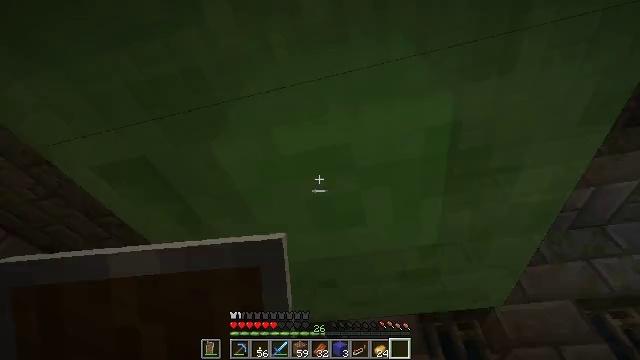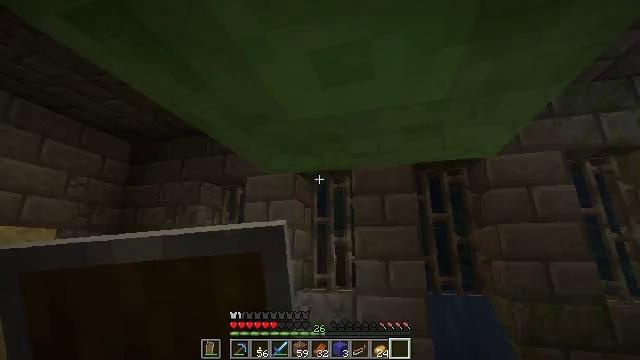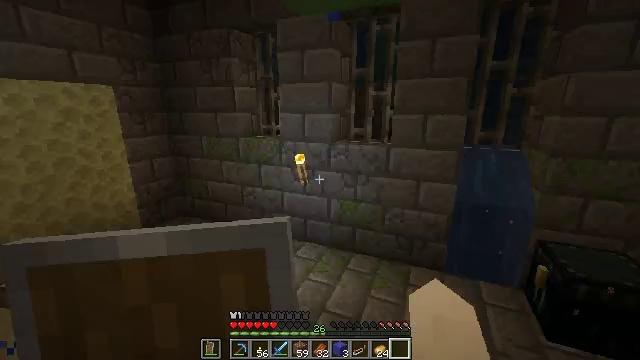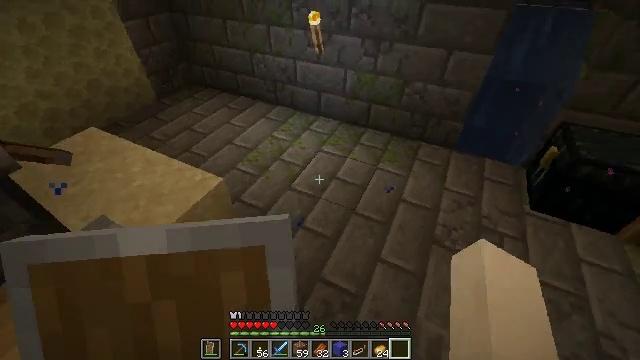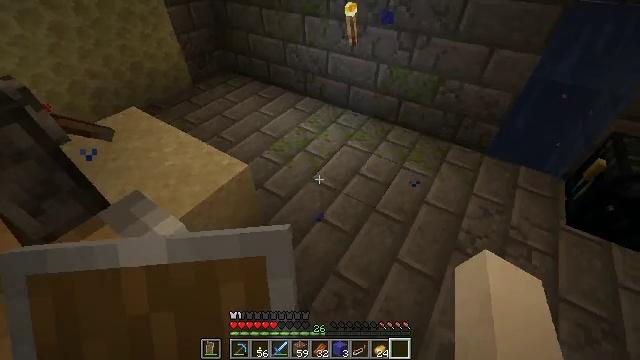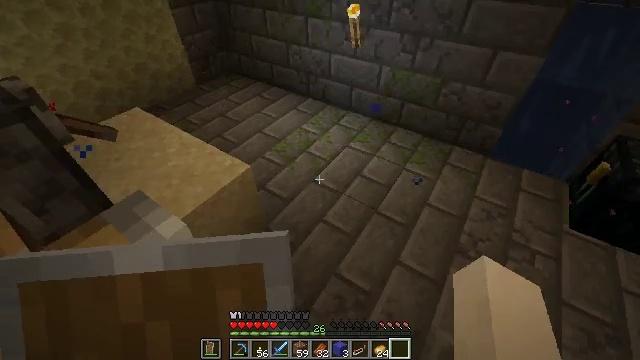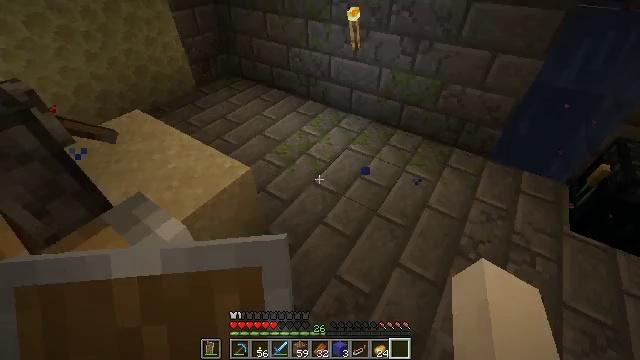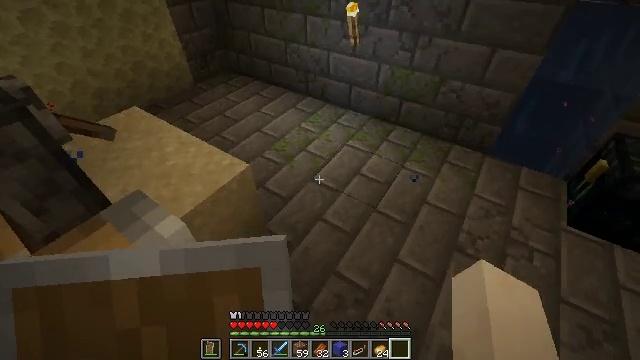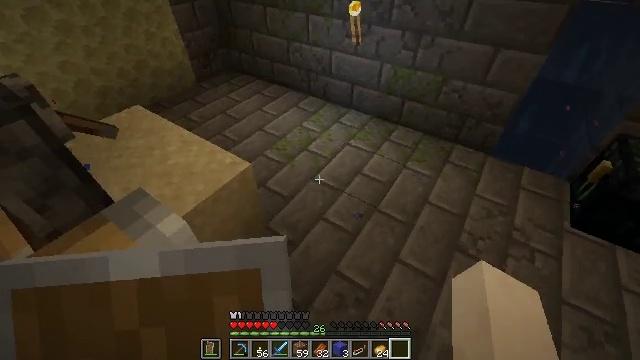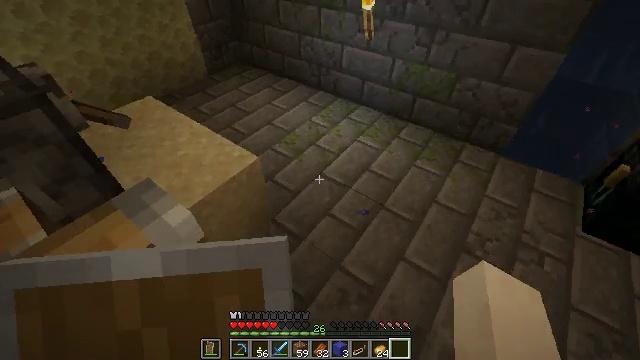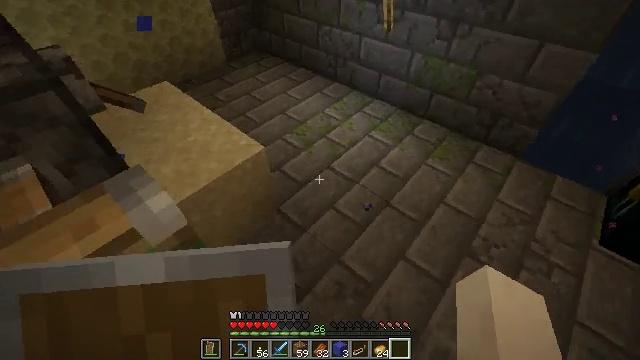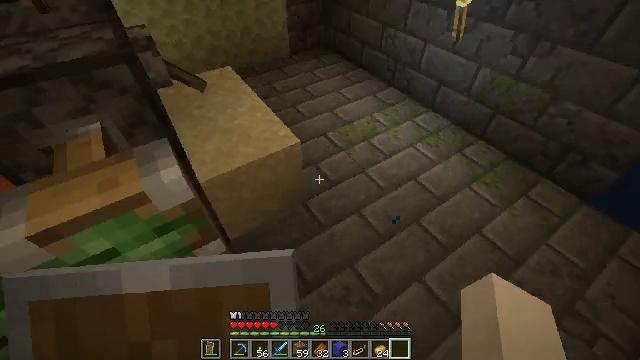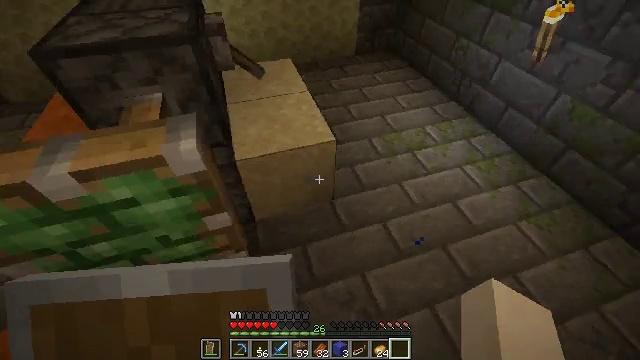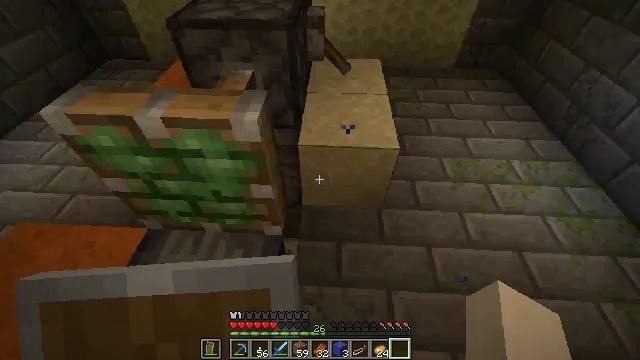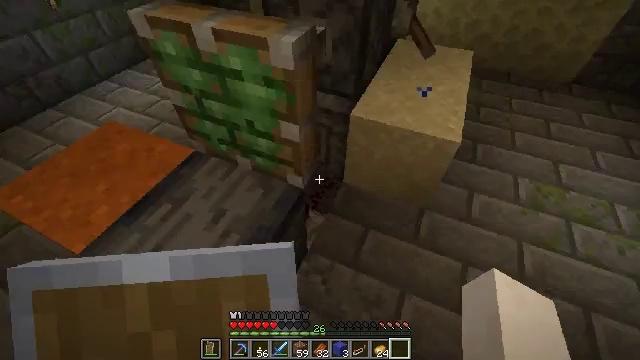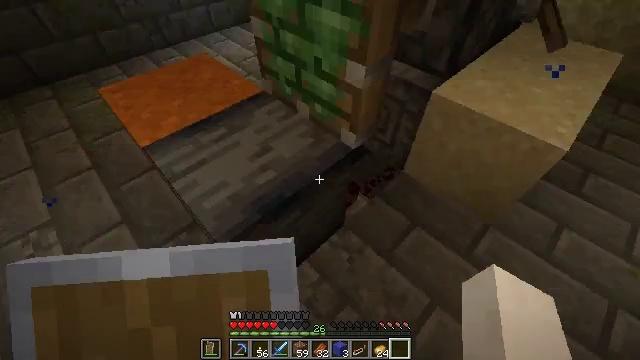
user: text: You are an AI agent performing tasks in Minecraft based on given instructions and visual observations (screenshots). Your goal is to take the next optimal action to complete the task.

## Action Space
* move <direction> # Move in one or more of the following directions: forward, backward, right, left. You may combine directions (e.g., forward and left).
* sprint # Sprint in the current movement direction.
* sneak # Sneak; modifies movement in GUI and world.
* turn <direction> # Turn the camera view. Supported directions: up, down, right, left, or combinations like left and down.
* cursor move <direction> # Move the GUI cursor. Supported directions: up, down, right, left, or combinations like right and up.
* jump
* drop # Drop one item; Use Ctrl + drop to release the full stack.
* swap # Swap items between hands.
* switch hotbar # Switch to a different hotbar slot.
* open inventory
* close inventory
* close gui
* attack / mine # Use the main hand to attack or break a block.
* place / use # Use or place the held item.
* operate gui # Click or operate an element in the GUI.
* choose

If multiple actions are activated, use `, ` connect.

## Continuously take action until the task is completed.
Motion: motion action
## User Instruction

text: Gather polished basalt by mining.
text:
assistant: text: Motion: turn left and down
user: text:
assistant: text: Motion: turn left and down
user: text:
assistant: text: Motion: turn left and down
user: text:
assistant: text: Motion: turn left and down
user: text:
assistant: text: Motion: no_op
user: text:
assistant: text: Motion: no_op
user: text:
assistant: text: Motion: no_op
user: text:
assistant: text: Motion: no_op
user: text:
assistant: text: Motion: move right, turn left and down
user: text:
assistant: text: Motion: move right, turn left and down
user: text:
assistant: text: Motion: move right, turn left
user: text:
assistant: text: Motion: move right, turn left
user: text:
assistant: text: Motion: move right, turn left
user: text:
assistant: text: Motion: move right, turn left and down
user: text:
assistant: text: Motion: move right, turn left and down
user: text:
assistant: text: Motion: move right, turn left
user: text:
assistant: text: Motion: move right, turn left and up
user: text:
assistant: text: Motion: move right, turn left
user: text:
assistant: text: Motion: no_op
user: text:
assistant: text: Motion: no_op
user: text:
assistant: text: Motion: turn right
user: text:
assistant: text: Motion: no_op
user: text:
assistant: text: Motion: no_op
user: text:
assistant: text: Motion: turn up
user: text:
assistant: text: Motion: turn up
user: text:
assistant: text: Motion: turn up
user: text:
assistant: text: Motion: no_op
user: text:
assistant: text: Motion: no_op
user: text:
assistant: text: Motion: no_op
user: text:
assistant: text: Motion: no_op